Question: How can I create equal height columns in CSS? All I have found searching the Internet was for one color background, but I have a white background. Every column must have a rounded border, and the left column may have many containers inside. How do I create this, such that the columns are equal, by which I mean left and right? Also, how can I do that if the height of the right column is smaller than the left, as in the photo? It must be stretched.

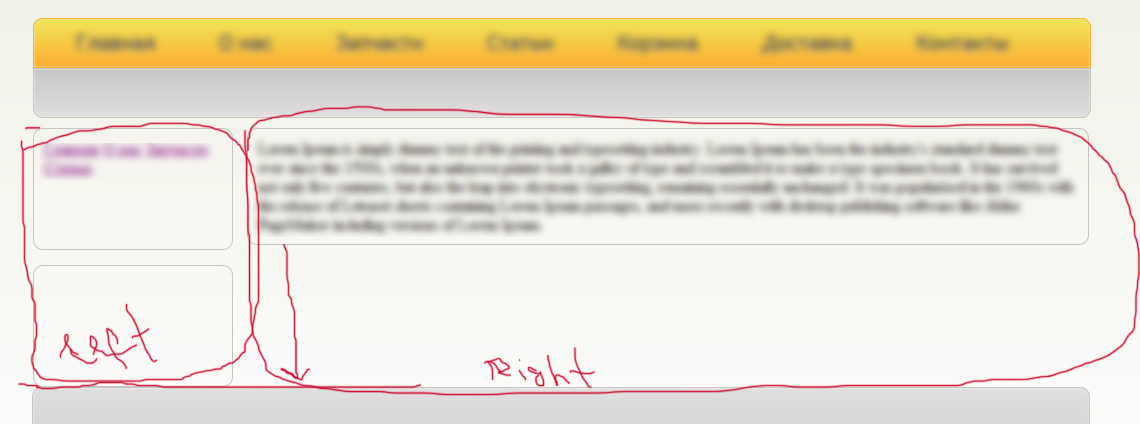
Answer: You can use display table. Doesn't play nice with IE7 unfortunately. Although I encourage people to drop support for it. My company just did. There are other techniques available here, but I think semantically this is the most elegant.
<URL>
<URL>
CSS
'''
body { padding: 10px; }
#container {
display: table;
width: 600px;
margin: 0 auto;
overflow: auto;
border: 1px solid gray;
border-radius: 20px;
padding: 10px;
}
#container > div { display: table-cell; }
#container div { border: 1px solid gray; border-radius: 20px; padding: 20px; }
#left > div { height: 100px; margin-bottom: 10px; background: white; }
#left { width: 150px; background: lightgray; }
#container #spacer { width: 20px; border: none; padding: 0px; }
'''
HTML
'''
<div id="container">
<div id="left">
<div>Some content</div>
<div>Some content</div>
<div>Some content</div>
<div>Some content</div>
</div>
<div id="spacer"></div>
<div id="right">
<p>Lorem ipsum dolor sit</p>
</div>
</div>
'''